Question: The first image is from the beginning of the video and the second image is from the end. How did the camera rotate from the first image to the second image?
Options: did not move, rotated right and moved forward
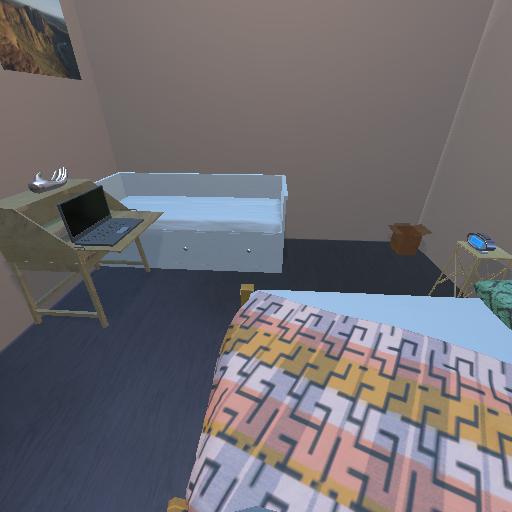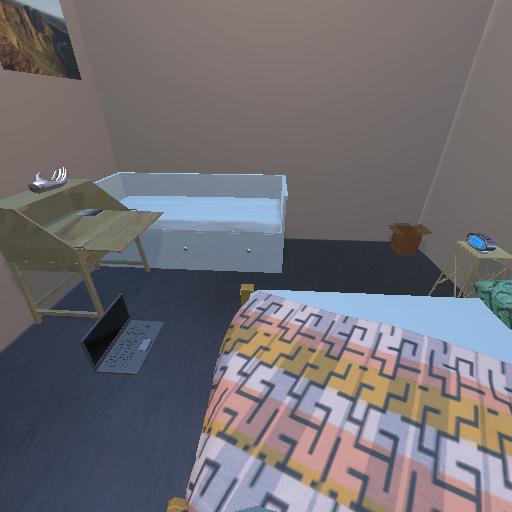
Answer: did not move